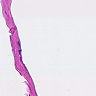
Metastatic tissue present: no